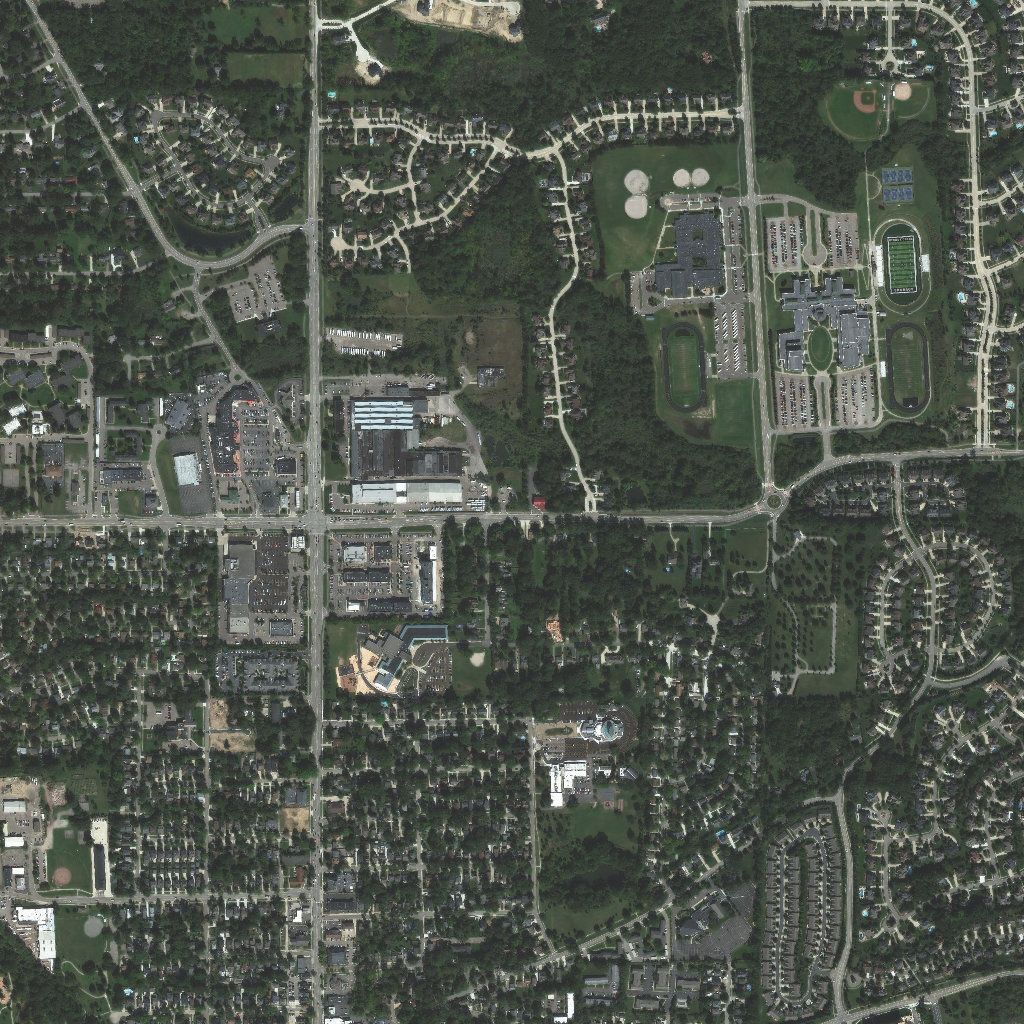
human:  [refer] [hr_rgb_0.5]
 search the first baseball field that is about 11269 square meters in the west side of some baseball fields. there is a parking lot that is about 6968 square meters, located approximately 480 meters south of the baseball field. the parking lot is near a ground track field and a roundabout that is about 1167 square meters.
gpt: <box>[[80, 8, 86, 13, 0]]</box>